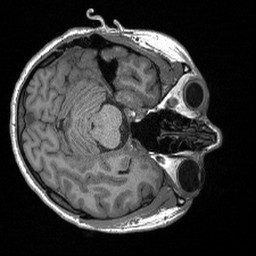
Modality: T1w
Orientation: axial
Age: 33
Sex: female